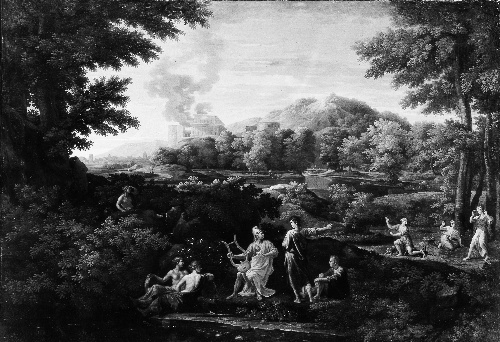
Title: Orpheus and Eurydice
Artist: Nicolas Poussin
Artist bio: French, third quarter 17th century
Object type: Painting
Classification: Paintings
Medium: Oil on canvas
Dimensions: 47 1/2 x 70 3/4 in. (120.7 x 179.7 cm)
Department: European Paintings
Credit line: H. O. Havemeyer Collection, Bequest of Mrs. H. O. Havemeyer, 1929
Accession year: 1929
Repository: Metropolitan Museum of Art, New York, NY
Tags: Orpheus|Forests|Eurydice|Lyres